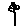
Label: flower